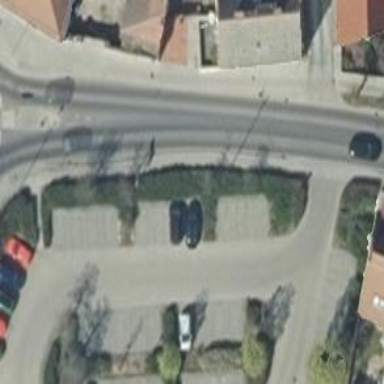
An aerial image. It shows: Tertiary road with asphalt surface.